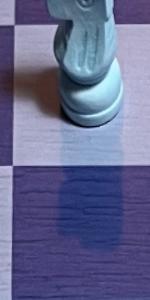
Label: Empty